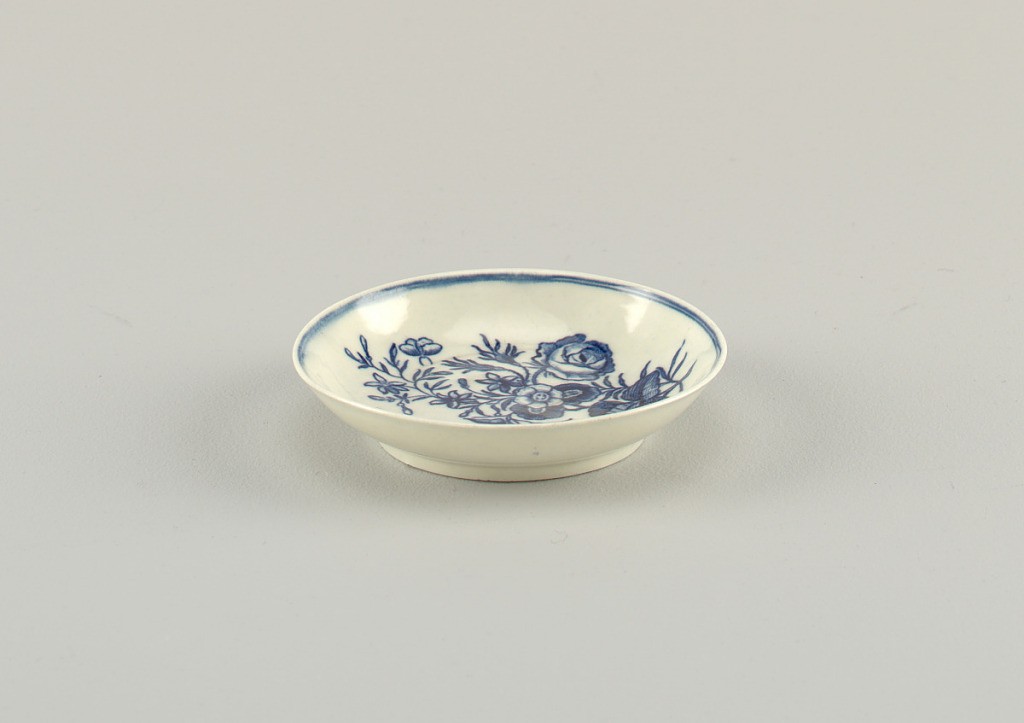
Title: Tea Bowl and Saucer
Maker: Royal Worcester, English, established 1751
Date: ca. 1770
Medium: soft paste porcelain, vitreous enamel
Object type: tea bowl and saucer
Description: Outcurving side with cylindrical foot, with curved side. Decoration of floral sprays and butterflies.